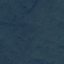
Land use / land cover class: Forest